Question: I am creating the applet using the BoxLayout. In this layout i have 3 components(i.e, 2 text areas and one button). I want to set the height and width of the button.Please can anybody help me.
code
'''
public class parsetextdata extends Applet
{
TextArea ta1,ta2;
Button parse;
public void init()
{
this.setLayout(new BoxLayout(this, BoxLayout.Y_AXIS));
ta1 = new TextArea();
add(ta1);
parse = new Button();
parse.setLabel("parse");
parse.setBackground(Color.DARK_GRAY);
parse.setForeground(Color.WHITE);
add(parse);
ta2 = new TextArea();
ta2.setEditable(false);
ta2.setBackground(Color.GRAY);
ta2.setForeground(Color.WHITE);
add(ta2);
}
}
'''

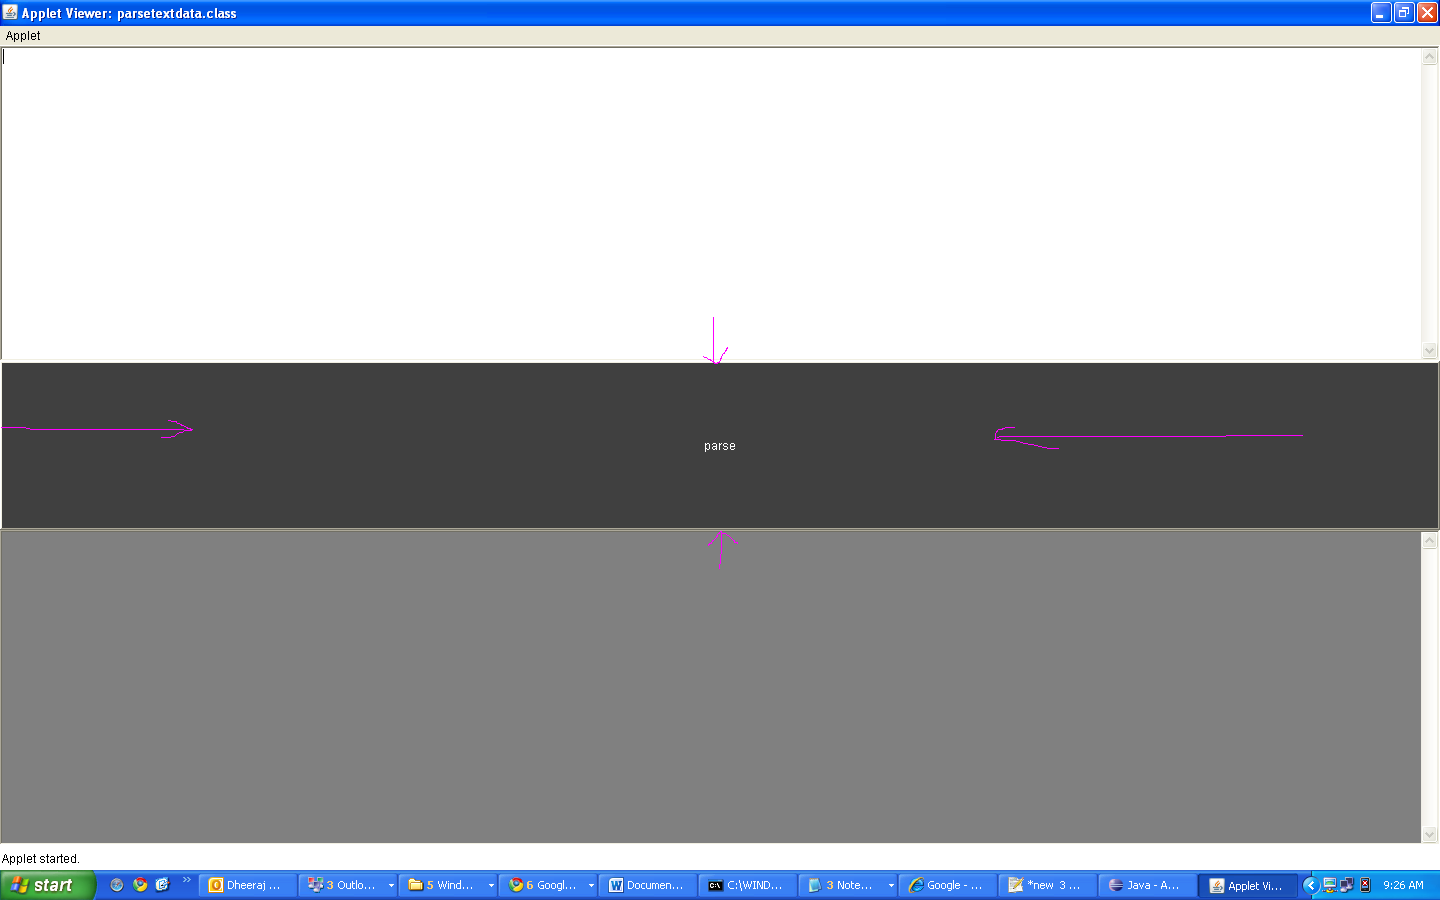
Answer: Do not add the 'JButton' directly. Instead, add it to a 'JPanel', and then add that 'JPanel' to the applet's content pane. The reason for this is the layout manager of the applet's content pane is causing the components to take up as much space as possible. By adding the button to the panel first, and then adding the panel to the applet's content pane, the panel will be resized and the button will keep it's preferred size.
I just noticed that you're using AWT components. Therefore, here are the component translations:
- 'JButton''Button'- 'JPanel''Panel'